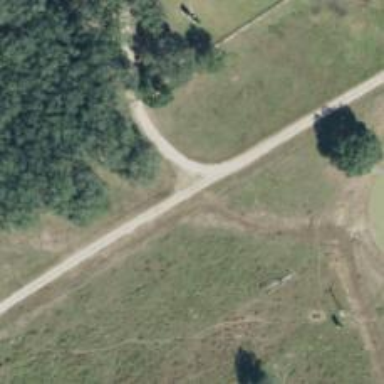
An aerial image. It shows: Track road.